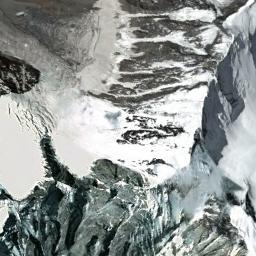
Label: snowberg